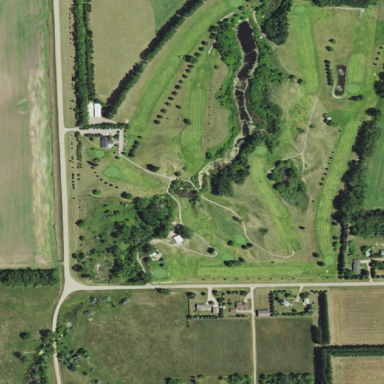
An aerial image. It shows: Golf course.